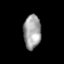
Tissue: lung
Cell type: T cells
Senescence score: 0.2231
Nuclear area (px): 582
Mean DAPI intensity: 159.747